Question:
Customers are having trouble seeing the tracking information of an order they placed. I figure maybe it has something to do with making "visible on frontend" default. How would I go about doing this? I'm thinking its similar to this solution: <URL> but if not I can put it into the SOAP calls that are made to import the order tracking numbers.
Part of the script that imports the order tracking information into the system:
'''
// Attempt to create the order, notify on failure
try { $newShipmentId = $client->call($sess_id, 'sales_order_shipment.create', array($ShippedOrderId, array(), $comment, true, false, $shippedby, $shipname, $fields[4])); }
catch (Exception $e) { echo 'Shipment creation failed on order '. $ShippedOrderId . ': ', $e->getMessage(); }
// Add comment to order with all the info
$client->call($sess_id, 'sales_order.addComment', array($ShippedOrderId, 'complete', $comment, false));
$client->call($sess_id, 'sales_order_shipment.addTrack', array($ShippedOrderId, $shippedby, $shipname, $fields[4]));
$mail_content .= $line . "
";
$importcount++;
'''
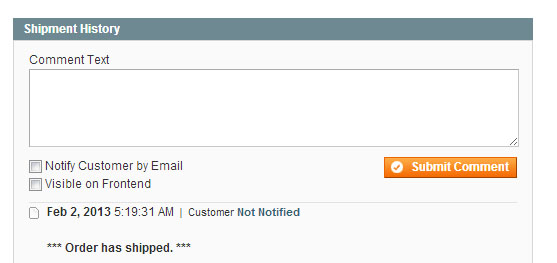
Answer: You are looking for this file:
'''
app/design/adminhtml/default/default/template/sales/order/comments/view.phtml
'''
Just replace
'''
<input name="comment[is_visible_on_front]" type="checkbox" id="history_visible" value="1" />
'''
with
'''
<input name="comment[is_visible_on_front]" type="checkbox" id="history_visible" value="1" checked />
'''
to have it checked by default.
FYI, I have just added "checked" to the input tag.